Aerial crown-view tile of a tropical tree (Barro Colorado Island, Panama), acquired 20250818:
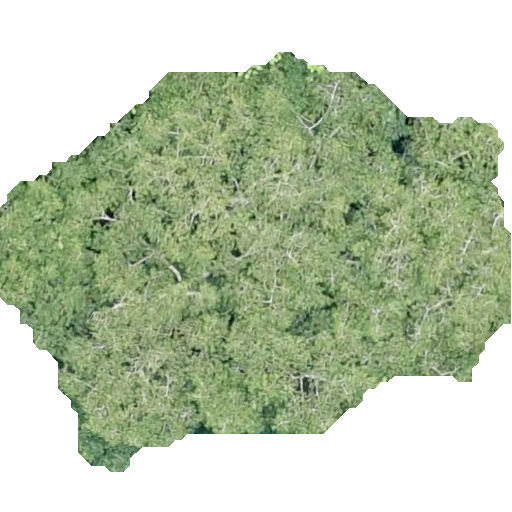
Species: Virola surinamensis
GBIF accepted scientific name: Virola surinamensis
Crown area: 215.173 m²